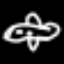
Label: airplane